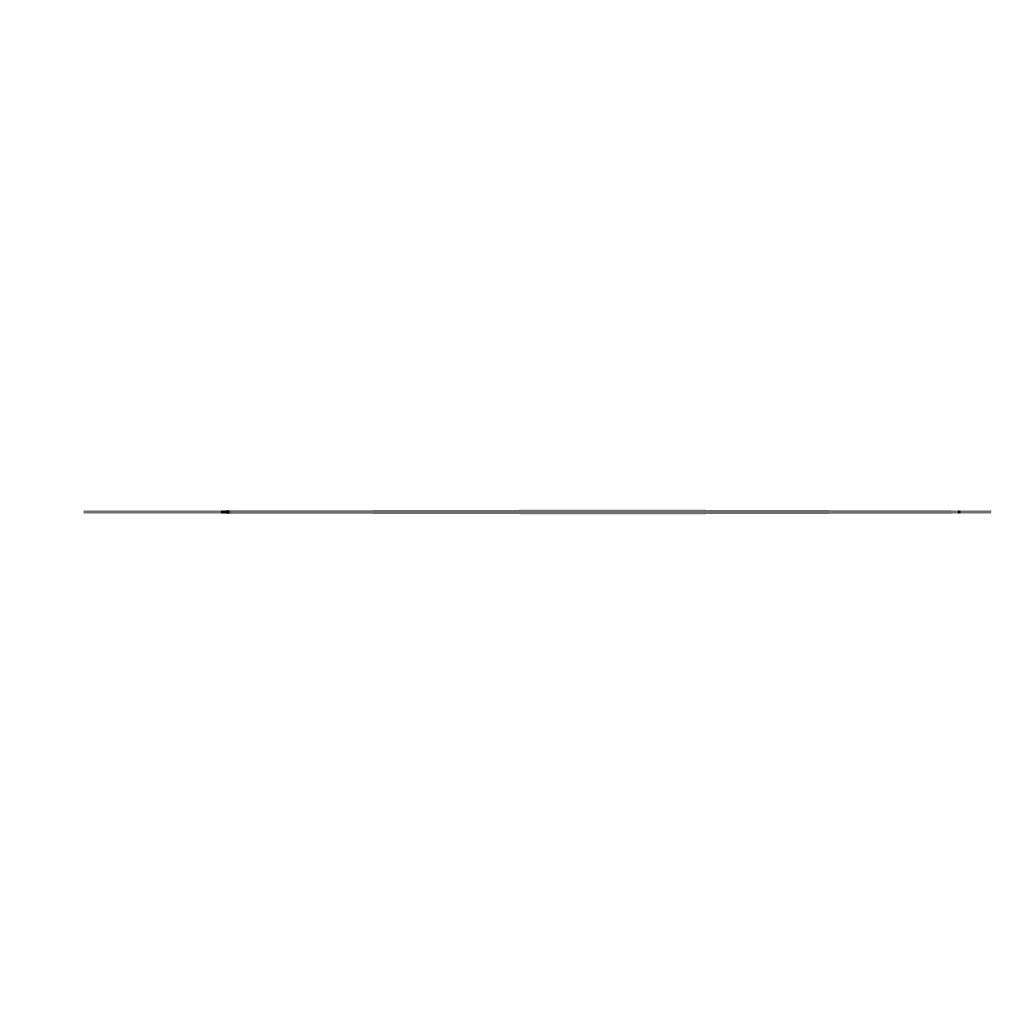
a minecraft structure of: Minnesota Vikings Logo bad low quality